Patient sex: M
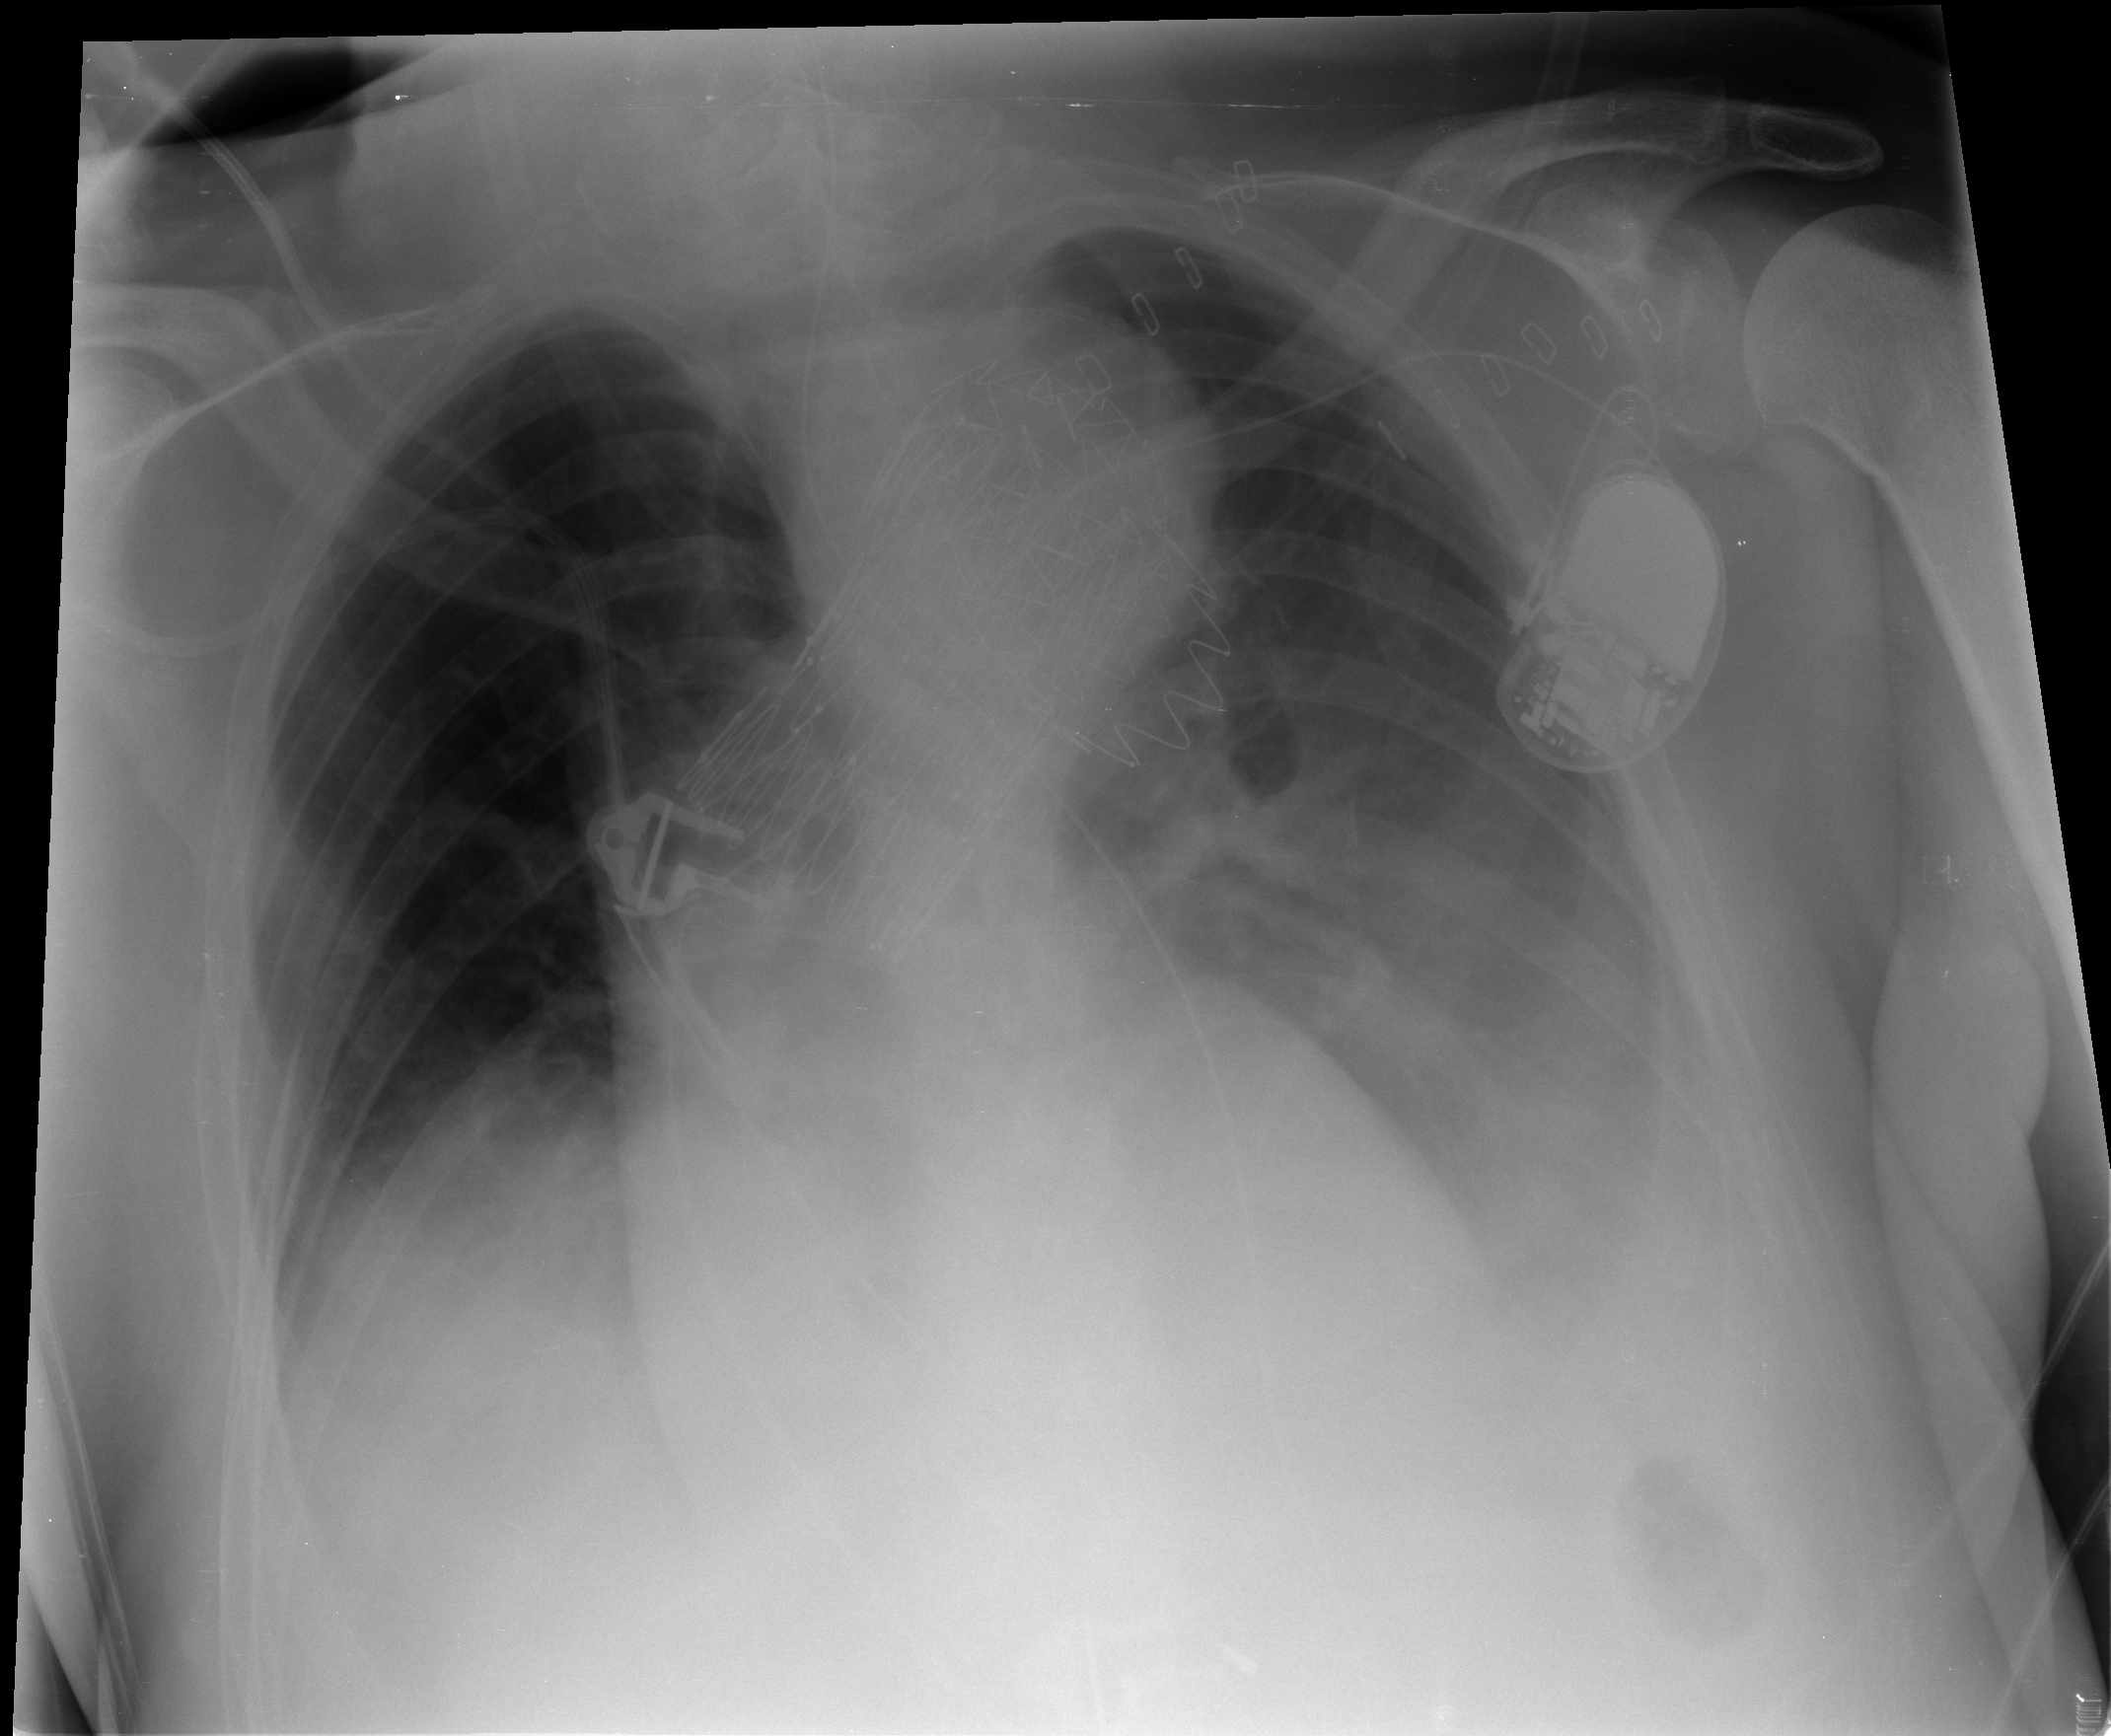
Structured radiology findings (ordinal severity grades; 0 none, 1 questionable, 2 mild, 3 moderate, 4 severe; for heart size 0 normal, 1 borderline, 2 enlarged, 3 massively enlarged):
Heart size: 1
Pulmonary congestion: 0
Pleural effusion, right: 1
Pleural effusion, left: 3
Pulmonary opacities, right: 0
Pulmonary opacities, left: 0
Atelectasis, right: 2
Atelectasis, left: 2